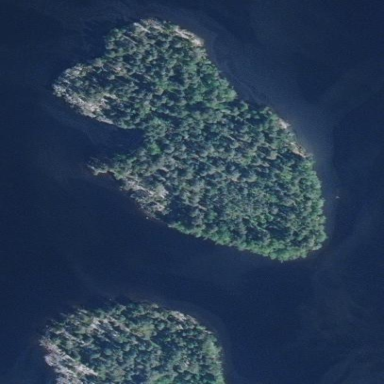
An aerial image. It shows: Islet.